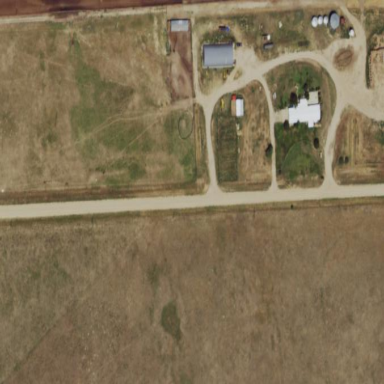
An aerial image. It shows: Farmyard area.